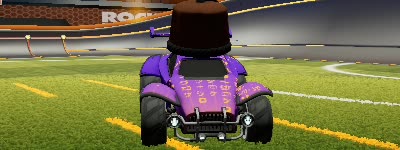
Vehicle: octane